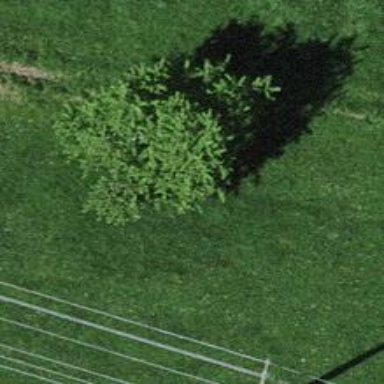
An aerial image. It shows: Beautiful tree in nature.